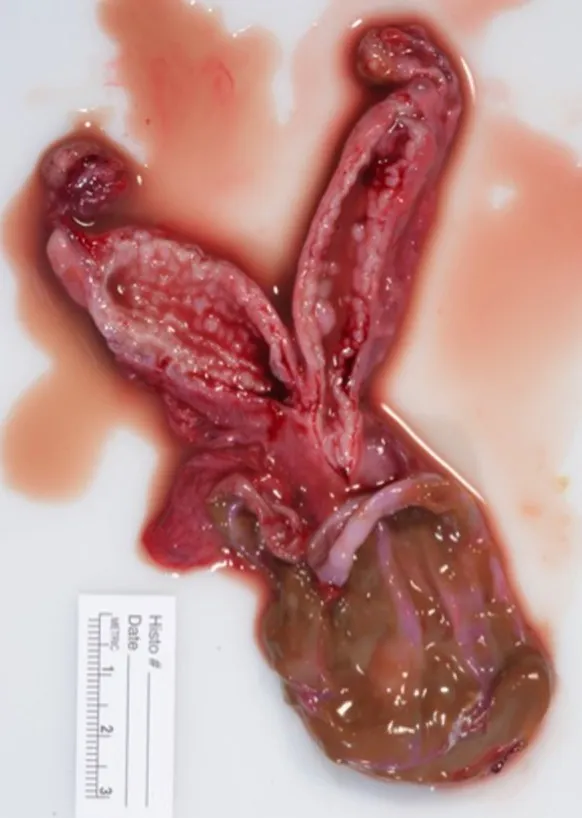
Macrosopic appearance of sagittal sections of the uterus and vaginal cyst. Dilation of uterine glands consistent with cystic endometrial hyperplasia.
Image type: medical_photograph (other_medical_photograph)